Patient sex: M
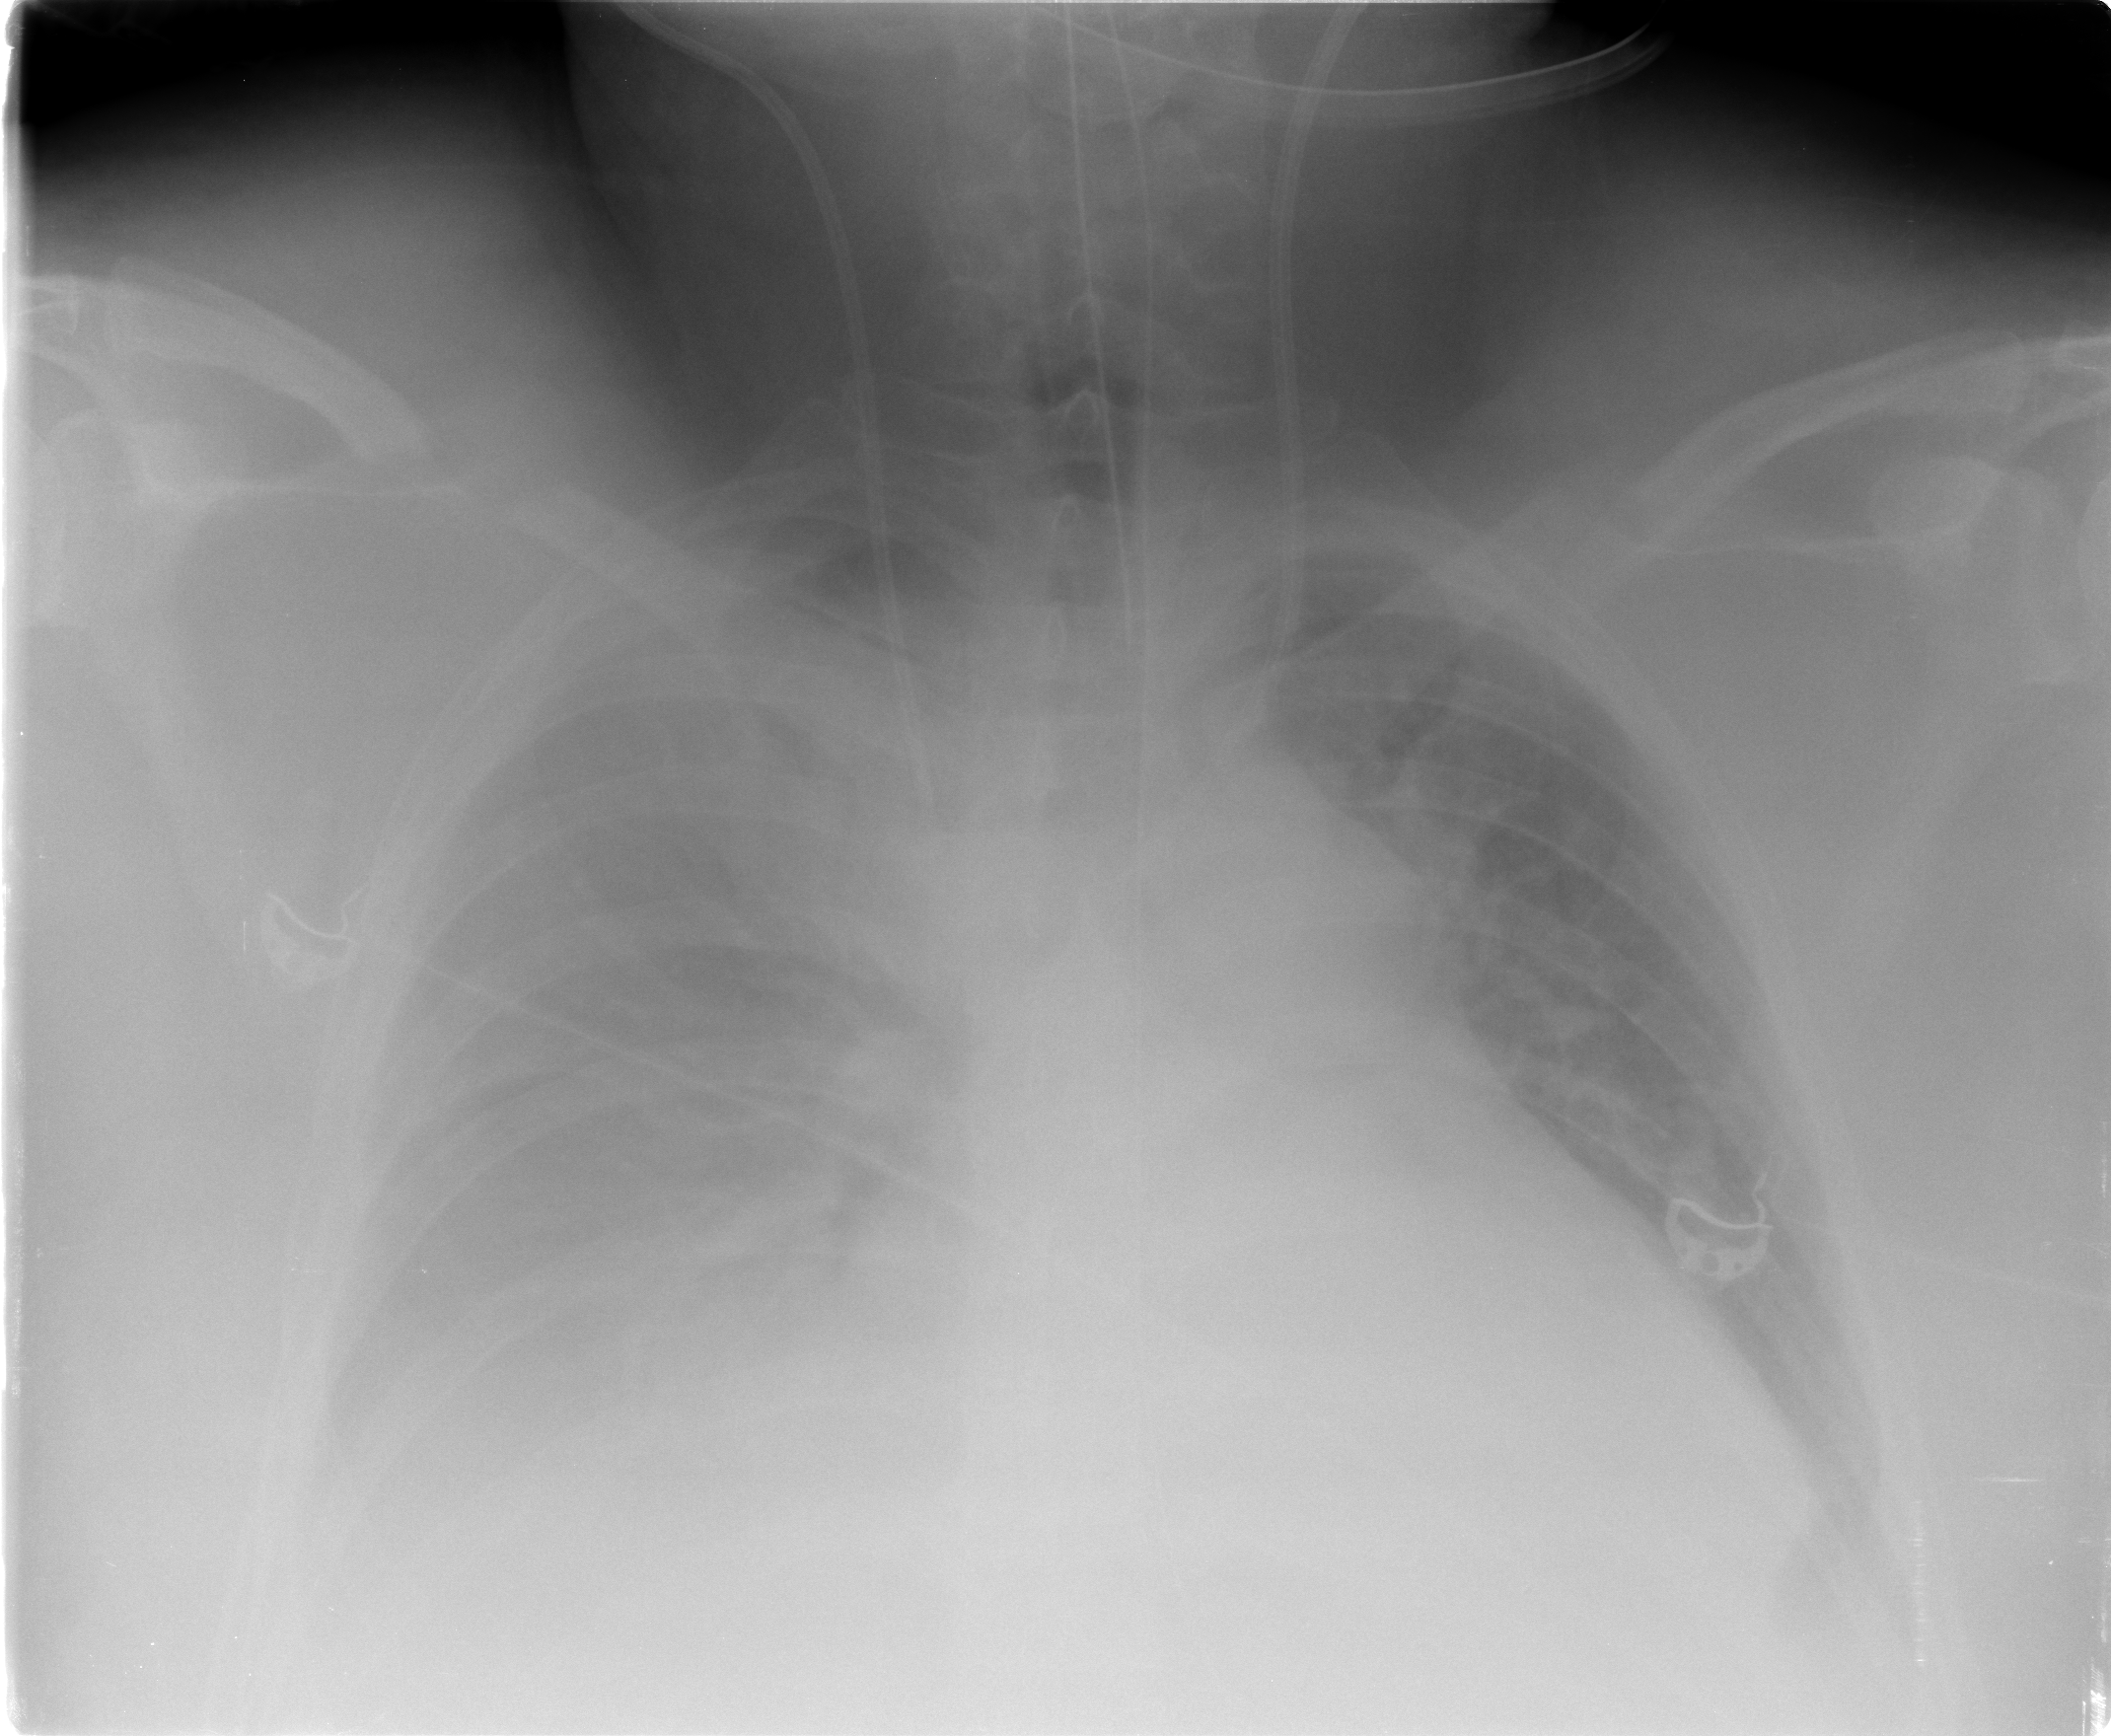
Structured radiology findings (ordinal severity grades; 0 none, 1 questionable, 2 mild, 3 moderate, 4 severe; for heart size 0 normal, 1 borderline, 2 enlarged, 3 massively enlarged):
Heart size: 2
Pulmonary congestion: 3
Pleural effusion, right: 3
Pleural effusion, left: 2
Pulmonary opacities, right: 0
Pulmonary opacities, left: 0
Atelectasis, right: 2
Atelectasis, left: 2